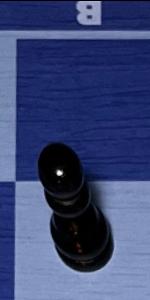
Label: Pawn_Black